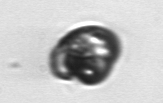
Label: Proterythropsis